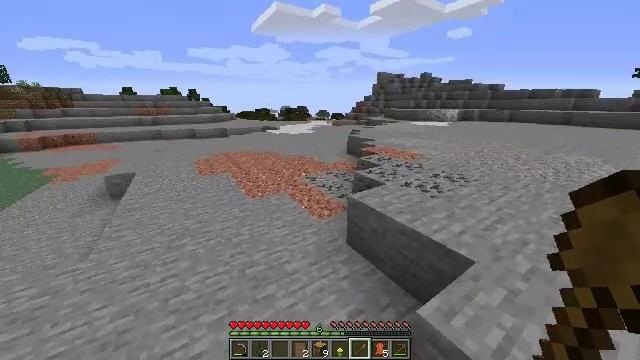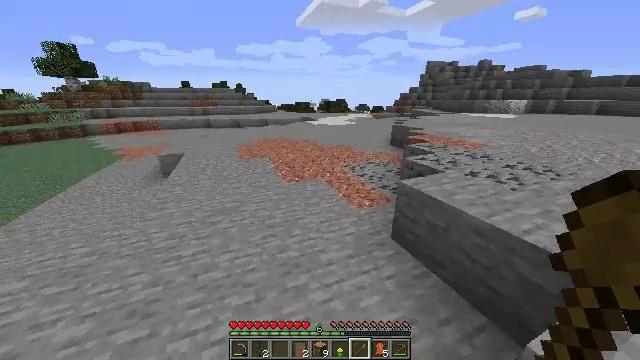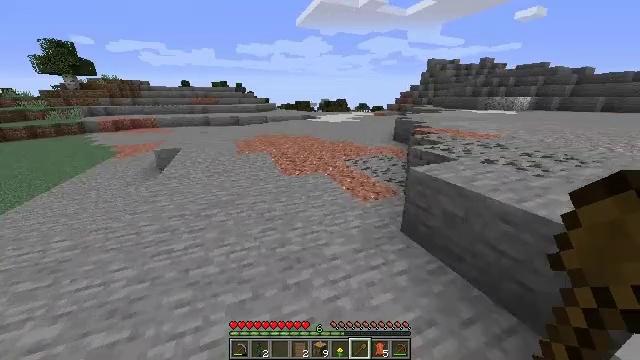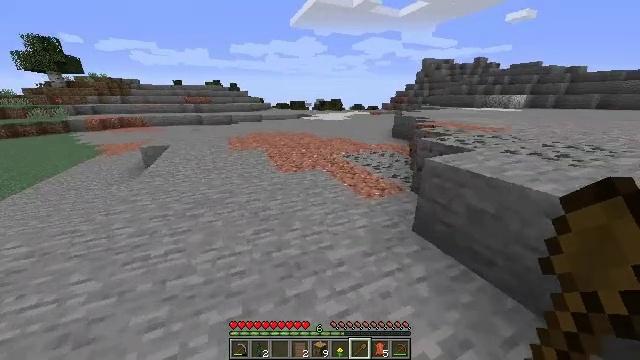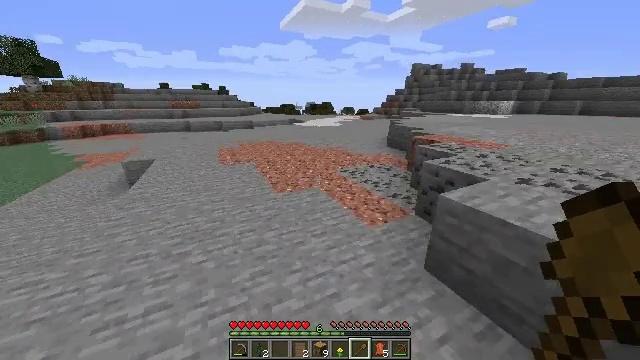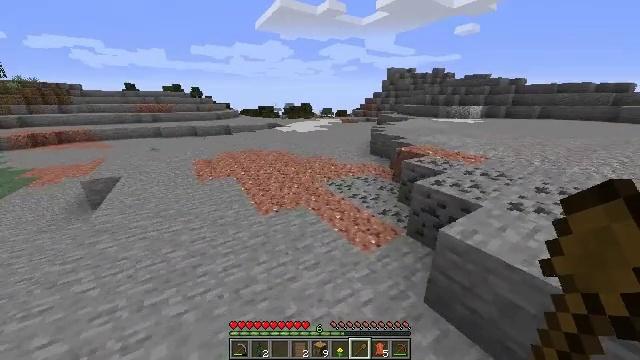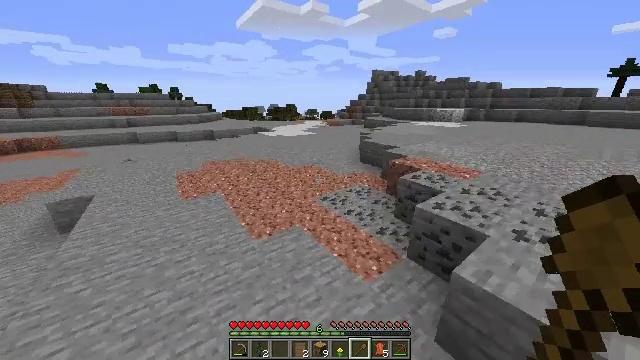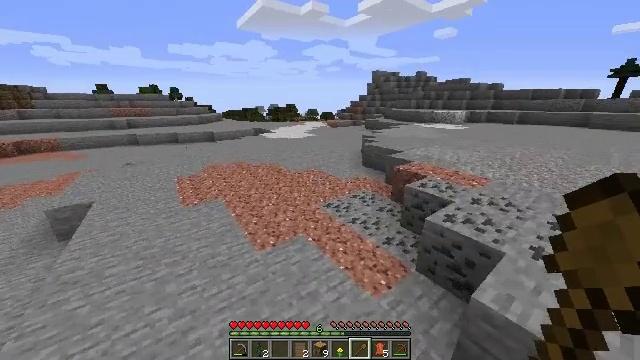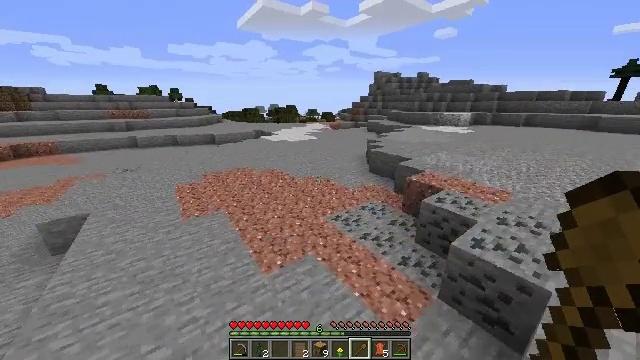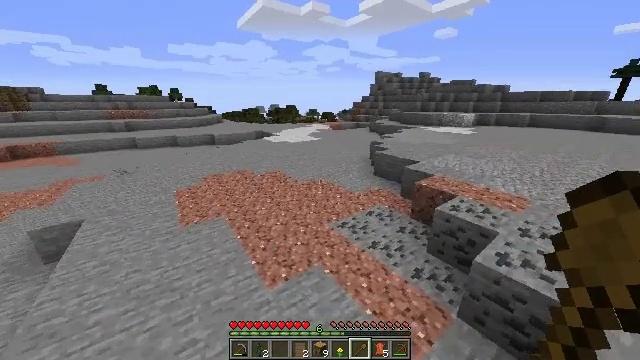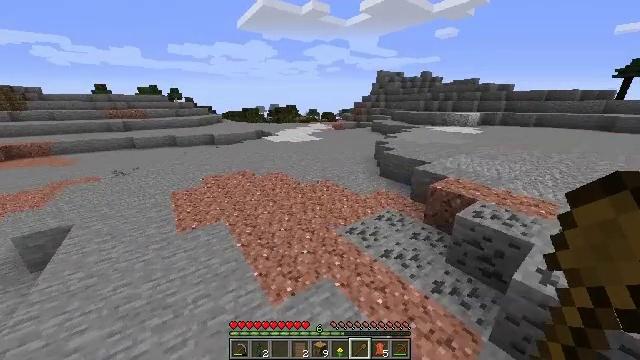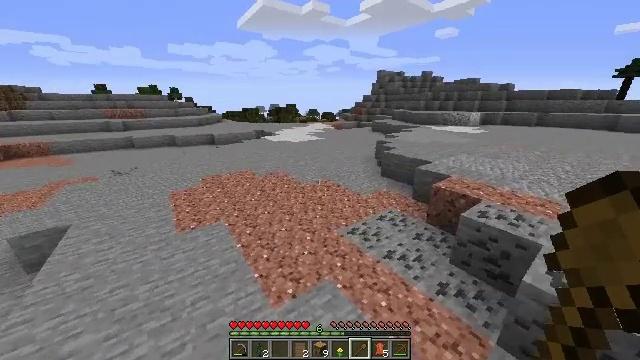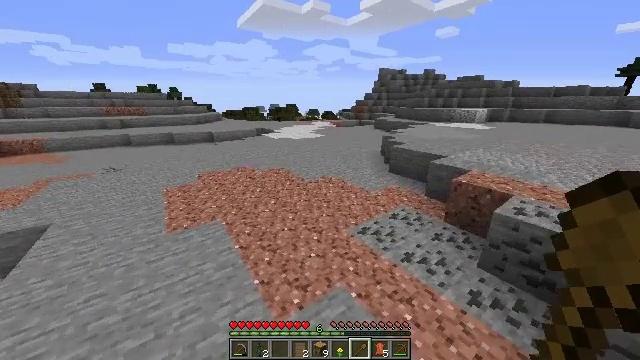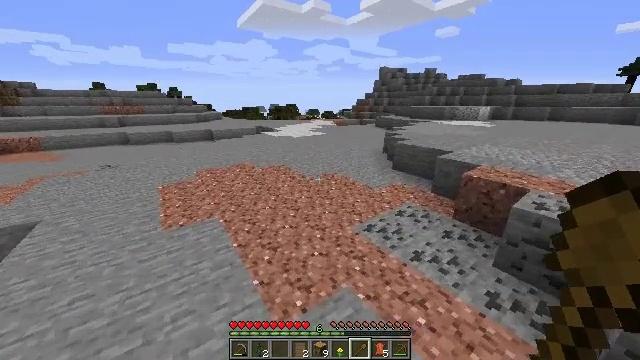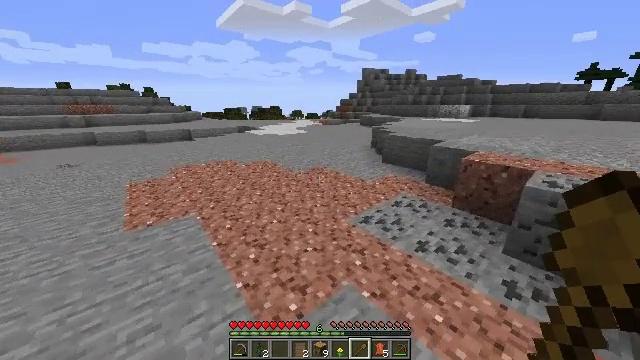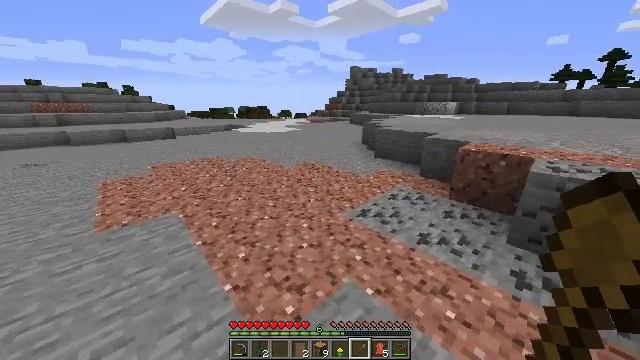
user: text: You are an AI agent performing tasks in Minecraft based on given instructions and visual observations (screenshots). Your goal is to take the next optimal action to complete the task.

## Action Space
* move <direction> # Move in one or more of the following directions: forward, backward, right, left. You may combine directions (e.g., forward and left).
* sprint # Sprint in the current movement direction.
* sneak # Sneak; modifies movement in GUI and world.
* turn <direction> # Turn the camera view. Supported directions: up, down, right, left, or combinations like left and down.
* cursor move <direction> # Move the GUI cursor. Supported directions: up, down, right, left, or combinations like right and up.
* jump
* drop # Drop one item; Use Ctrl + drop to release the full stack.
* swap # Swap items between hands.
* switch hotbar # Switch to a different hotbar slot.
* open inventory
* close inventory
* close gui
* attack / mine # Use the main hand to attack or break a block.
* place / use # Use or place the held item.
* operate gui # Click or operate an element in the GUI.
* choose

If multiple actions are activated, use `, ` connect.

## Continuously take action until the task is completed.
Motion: motion action
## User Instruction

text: Break the grass block.
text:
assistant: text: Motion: move forward and move left, turn left and down, jump
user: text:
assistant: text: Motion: move forward and move left, jump
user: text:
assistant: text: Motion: move forward and move left, turn right, jump
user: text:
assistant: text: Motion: move forward and move left, turn right, jump
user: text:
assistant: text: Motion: move forward and move left, turn right, jump
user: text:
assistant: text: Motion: move forward and move left, turn right, jump
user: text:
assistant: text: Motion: move forward, jump
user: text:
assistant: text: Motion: move forward, jump
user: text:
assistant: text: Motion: move forward, jump
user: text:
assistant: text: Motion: move forward, jump
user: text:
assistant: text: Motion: move forward, jump
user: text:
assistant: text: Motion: move forward, jump
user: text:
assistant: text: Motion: move forward, jump
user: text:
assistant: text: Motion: move forward and move left, turn right, jump
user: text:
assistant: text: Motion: move forward and move left, turn right, jump
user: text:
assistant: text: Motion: move forward and move left, jump
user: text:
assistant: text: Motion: move forward and move left, jump
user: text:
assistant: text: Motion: move forward and move left, jump
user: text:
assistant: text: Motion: move forward and move left, jump
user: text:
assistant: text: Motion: move forward and move left, jump
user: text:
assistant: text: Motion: move forward and move left, jump
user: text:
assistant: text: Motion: move forward and move left, jump
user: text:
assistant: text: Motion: move forward, jump
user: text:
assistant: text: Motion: move forward, jump
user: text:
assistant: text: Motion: move forward, jump
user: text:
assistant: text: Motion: move forward, jump
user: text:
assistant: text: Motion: move forward, jump
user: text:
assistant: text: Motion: move forward, jump
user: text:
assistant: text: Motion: move forward, jump
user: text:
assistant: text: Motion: move forward, jump